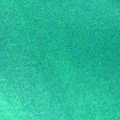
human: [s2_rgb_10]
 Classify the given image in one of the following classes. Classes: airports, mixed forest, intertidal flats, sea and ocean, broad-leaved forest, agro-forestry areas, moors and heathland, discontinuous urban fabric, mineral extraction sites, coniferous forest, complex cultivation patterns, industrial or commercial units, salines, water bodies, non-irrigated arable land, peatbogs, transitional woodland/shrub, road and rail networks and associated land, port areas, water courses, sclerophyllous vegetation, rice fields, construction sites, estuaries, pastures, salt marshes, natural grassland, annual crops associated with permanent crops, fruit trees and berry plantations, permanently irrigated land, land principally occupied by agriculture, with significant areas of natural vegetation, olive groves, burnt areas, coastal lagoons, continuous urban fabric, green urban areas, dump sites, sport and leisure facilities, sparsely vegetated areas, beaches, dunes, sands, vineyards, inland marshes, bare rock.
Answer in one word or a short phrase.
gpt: sea and ocean